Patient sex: M
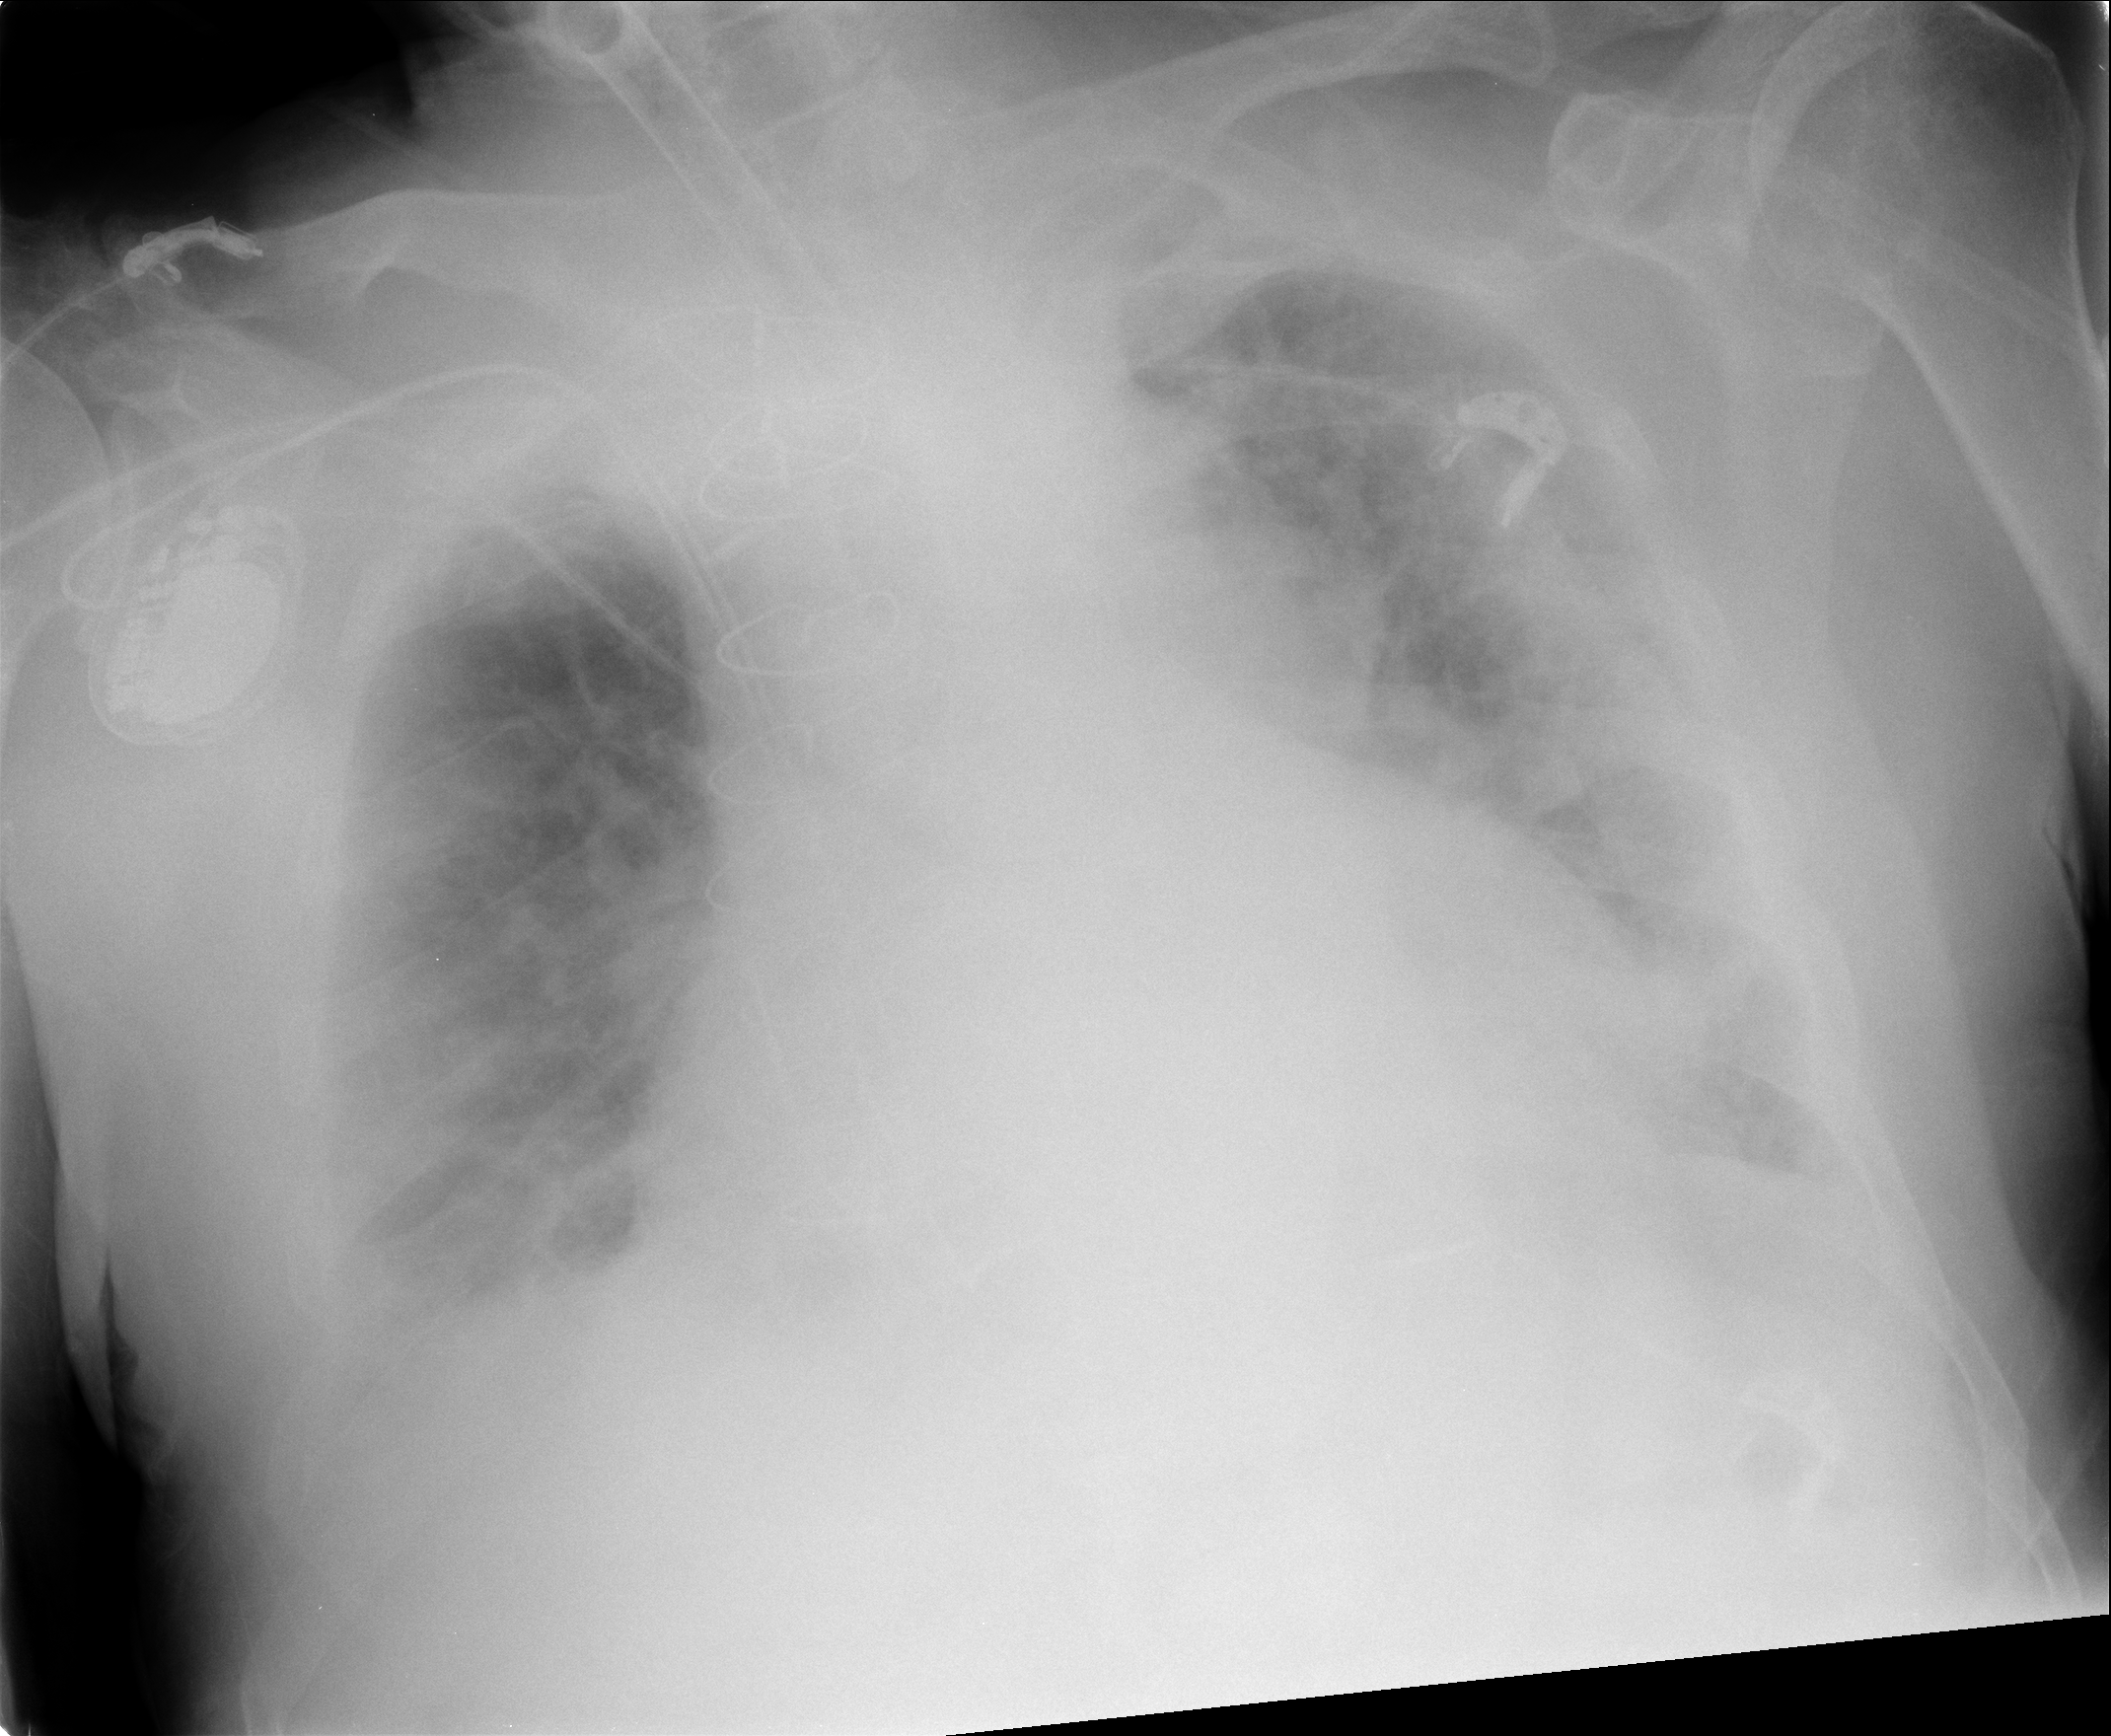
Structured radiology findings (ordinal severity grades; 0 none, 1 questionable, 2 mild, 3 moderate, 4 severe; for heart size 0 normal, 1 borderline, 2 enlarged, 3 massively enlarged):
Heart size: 2
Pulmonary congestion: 3
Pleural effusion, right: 2
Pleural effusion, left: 2
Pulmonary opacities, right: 2
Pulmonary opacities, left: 2
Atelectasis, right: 2
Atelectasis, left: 2